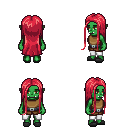
a pixel art fantasy rpg character, female body template, orc, green skin, leather chest armor, white pants, ruby red extra-long hairstyle, gray slippers, four views (front, back, left, right), 2x2 character sprite sheet, small pixel art, hard edges, no anti-aliasing